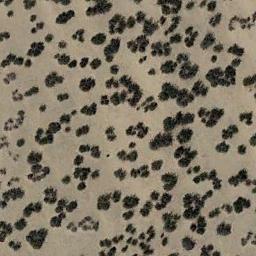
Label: chaparral